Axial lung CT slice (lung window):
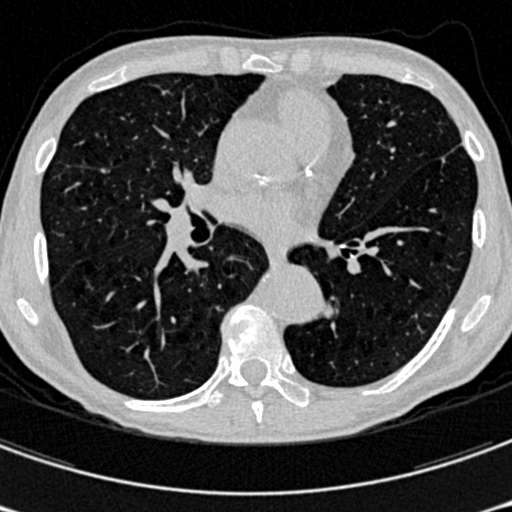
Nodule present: no